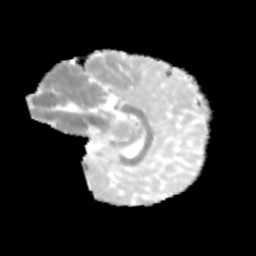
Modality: MD
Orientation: sagittal
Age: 9
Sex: male
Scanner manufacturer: siemens
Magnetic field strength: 3 T
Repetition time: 3.8 s
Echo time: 0.07 s